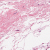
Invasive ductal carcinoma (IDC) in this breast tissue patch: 0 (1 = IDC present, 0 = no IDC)